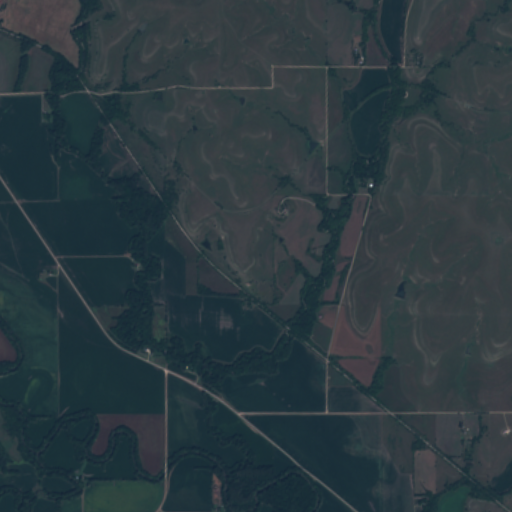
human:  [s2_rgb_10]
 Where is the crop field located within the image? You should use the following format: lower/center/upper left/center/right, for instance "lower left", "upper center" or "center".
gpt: The crop field is located in the left of the image.
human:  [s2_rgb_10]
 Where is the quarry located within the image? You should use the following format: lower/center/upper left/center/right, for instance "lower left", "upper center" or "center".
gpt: There is no quarry in the image.